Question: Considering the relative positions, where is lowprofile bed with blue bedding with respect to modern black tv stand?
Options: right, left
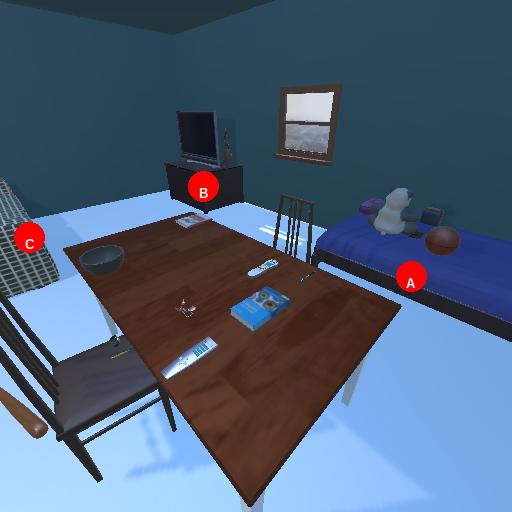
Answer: right